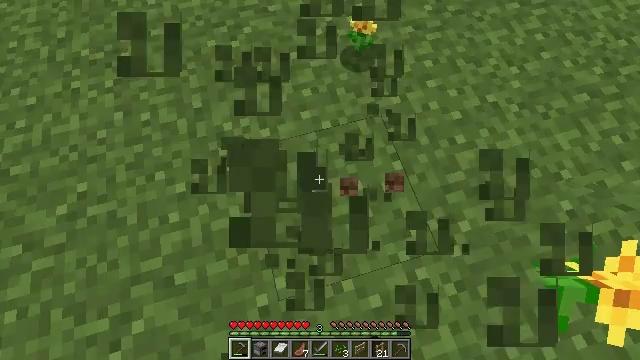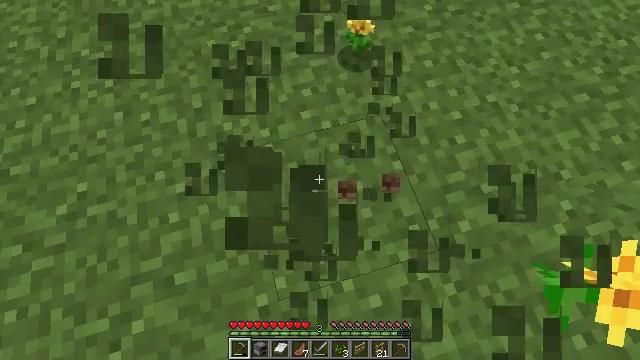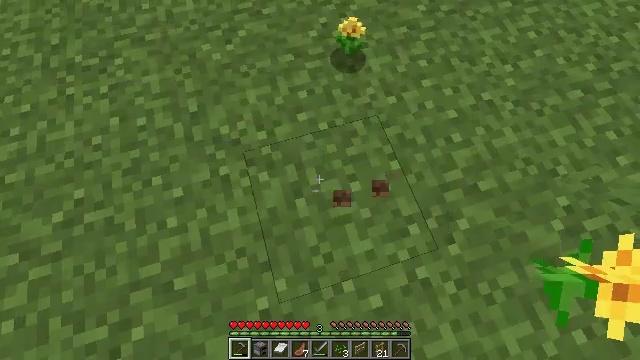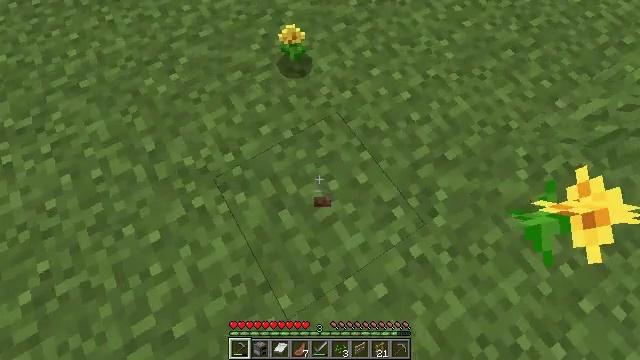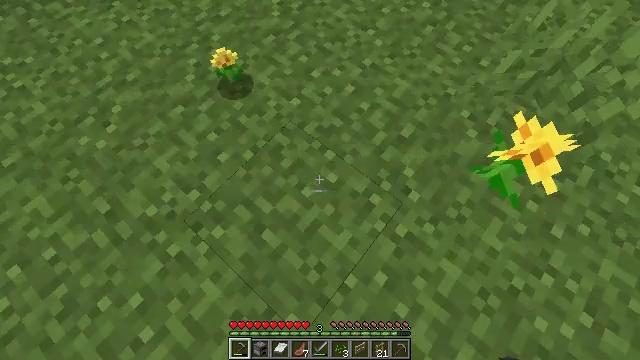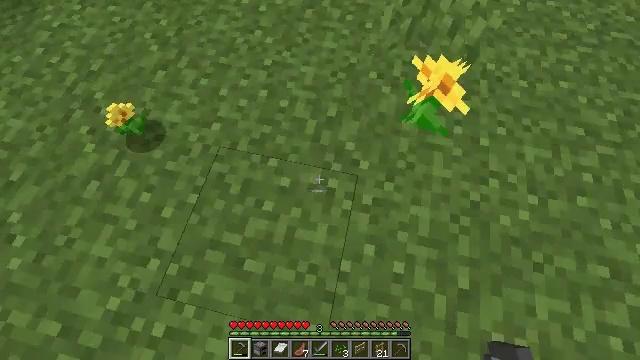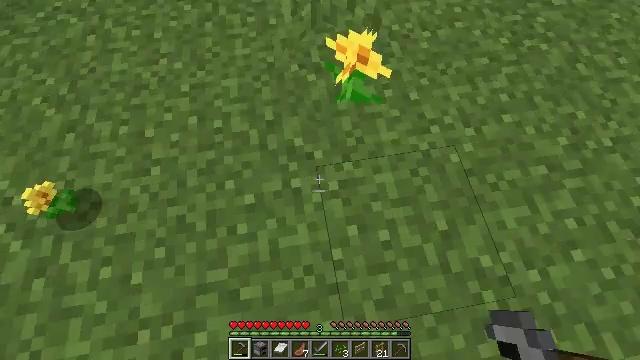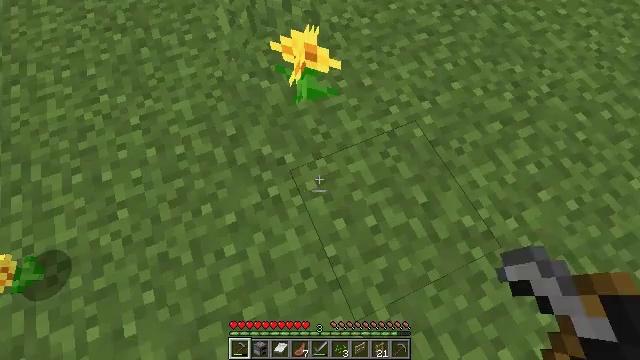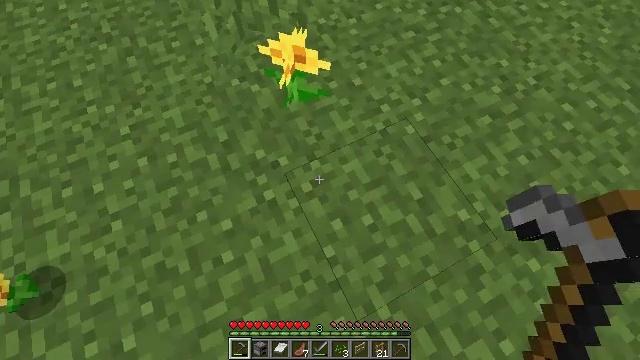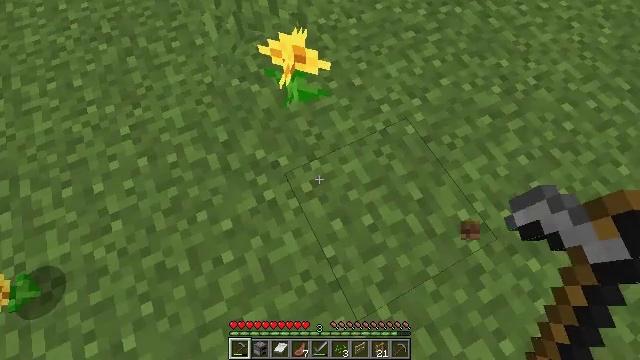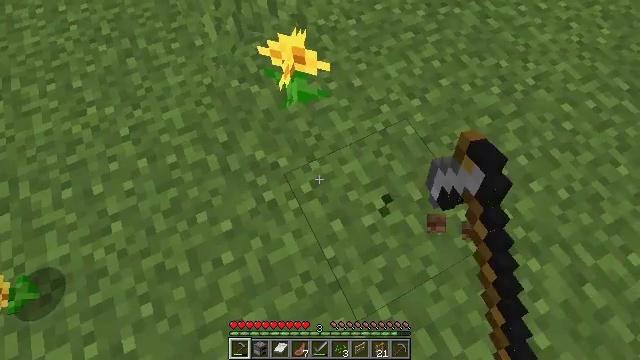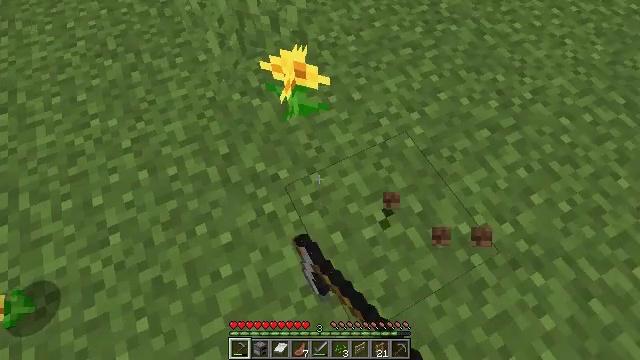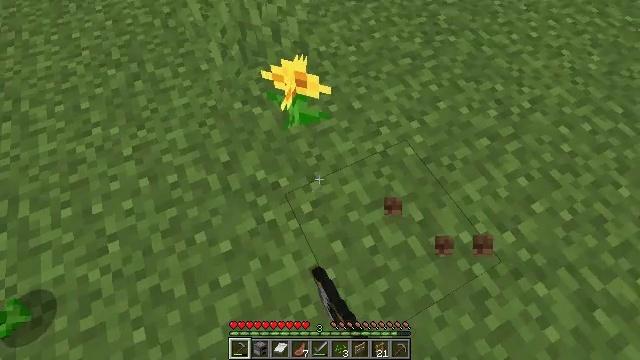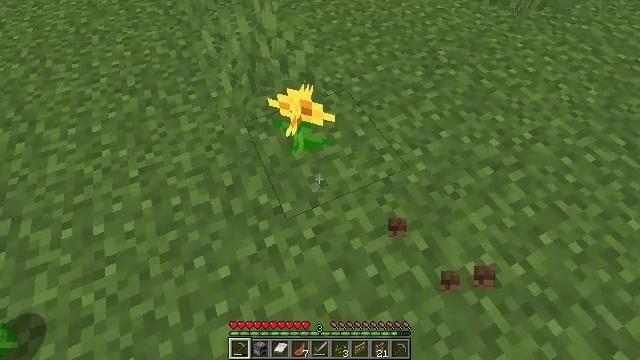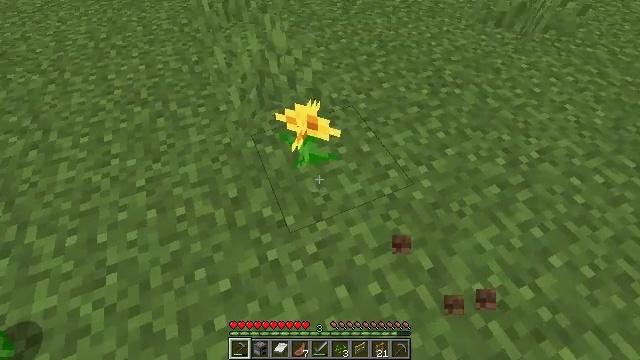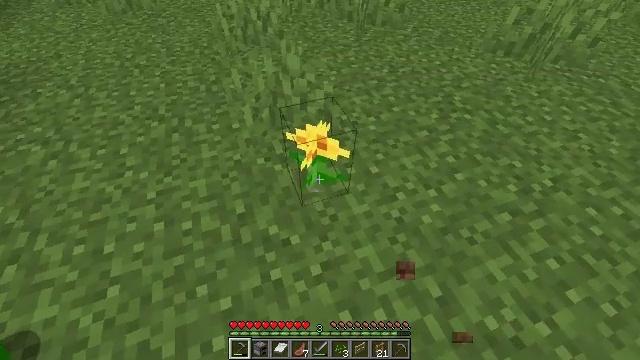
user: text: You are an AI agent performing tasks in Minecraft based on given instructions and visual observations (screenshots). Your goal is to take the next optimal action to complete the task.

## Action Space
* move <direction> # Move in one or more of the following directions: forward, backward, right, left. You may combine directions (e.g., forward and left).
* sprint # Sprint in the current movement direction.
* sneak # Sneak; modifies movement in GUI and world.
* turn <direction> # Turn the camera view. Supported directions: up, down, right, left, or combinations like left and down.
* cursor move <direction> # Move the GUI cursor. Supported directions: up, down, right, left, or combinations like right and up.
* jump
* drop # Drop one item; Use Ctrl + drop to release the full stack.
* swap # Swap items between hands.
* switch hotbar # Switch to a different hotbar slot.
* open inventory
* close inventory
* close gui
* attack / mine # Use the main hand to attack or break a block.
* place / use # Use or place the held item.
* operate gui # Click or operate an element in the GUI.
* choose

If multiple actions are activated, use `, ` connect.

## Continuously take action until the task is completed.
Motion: motion action
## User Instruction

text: Mine the dandelion from the ground.
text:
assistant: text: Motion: no_op
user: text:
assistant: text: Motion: turn right
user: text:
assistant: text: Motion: turn right and up
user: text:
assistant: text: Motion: turn right and up
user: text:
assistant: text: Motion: turn right
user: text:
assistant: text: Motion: turn right
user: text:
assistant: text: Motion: turn right
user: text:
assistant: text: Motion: turn right
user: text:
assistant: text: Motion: attack / mine
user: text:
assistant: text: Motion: attack / mine
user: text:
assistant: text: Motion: turn up, attack / mine
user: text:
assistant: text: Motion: turn up
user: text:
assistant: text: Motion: turn left and up
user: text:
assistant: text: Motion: turn left and up
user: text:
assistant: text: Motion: turn left and up
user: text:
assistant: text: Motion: turn left and up
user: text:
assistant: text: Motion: no_op
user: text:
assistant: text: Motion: no_op
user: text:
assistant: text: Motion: attack / mine
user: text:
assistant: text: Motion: attack / mine
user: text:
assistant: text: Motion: no_op
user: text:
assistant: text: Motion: no_op
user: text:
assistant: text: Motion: turn left
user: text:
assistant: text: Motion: no_op